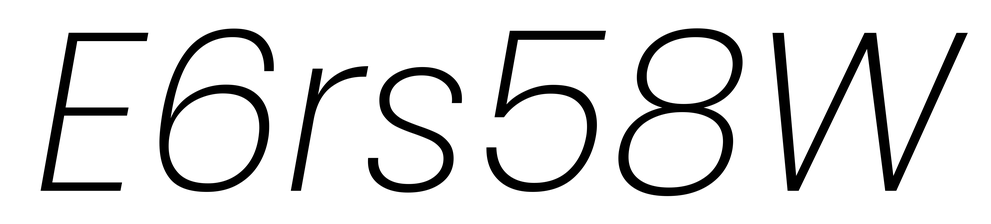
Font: Poppins-ExtraLightItalic